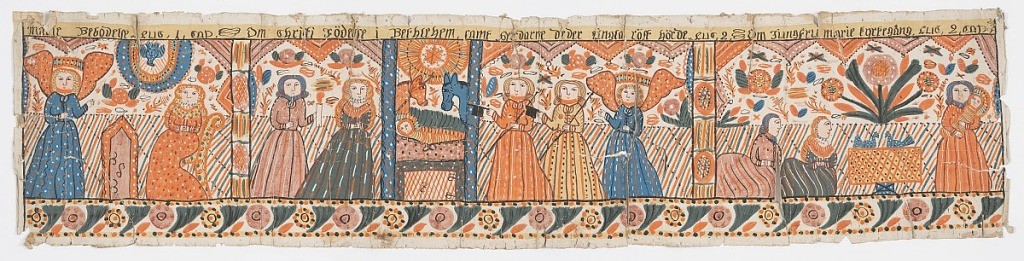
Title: Bonad
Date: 1775–1825
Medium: Hand painted on canvas
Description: Bonad is divided into five scenes including the nativity, the three wise men or Magi, and the offering of two turtledoves or two young pigeons. Three figures and an angel to left, two horses in stable; two figures and an angel; two kneeling figures and a standing figure.